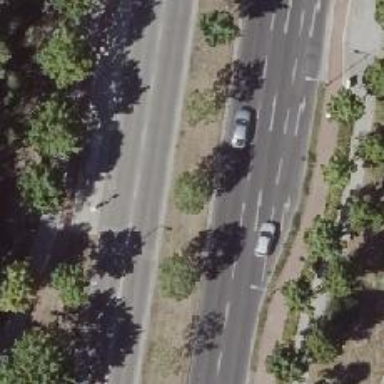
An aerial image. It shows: Beautiful avenue lined with deciduous broadleaved trees.